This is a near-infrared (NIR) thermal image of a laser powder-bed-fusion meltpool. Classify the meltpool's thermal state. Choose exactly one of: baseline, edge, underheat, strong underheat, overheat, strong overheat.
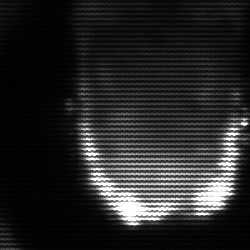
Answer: baseline